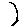
Label: moon